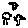
Label: flower